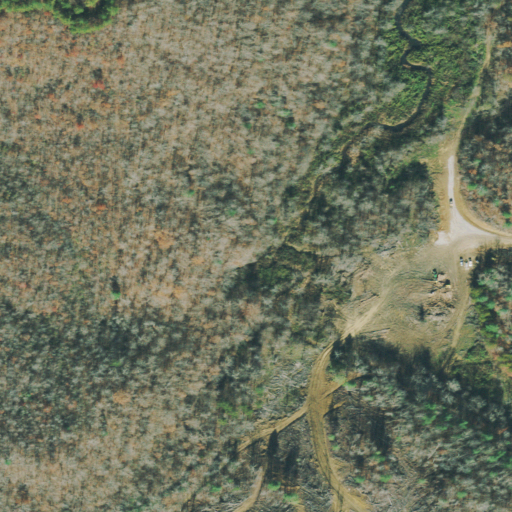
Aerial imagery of valley in Tennessee named Oilwell Hollow containing deciduous forest, mixed forest, and pasture